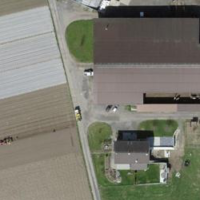
EUNIS habitat code: 55
Species observed at this site:
Campanula trachelium